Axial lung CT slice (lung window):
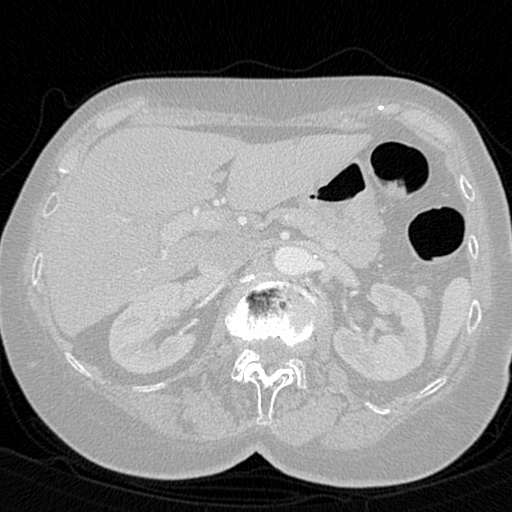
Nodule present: no